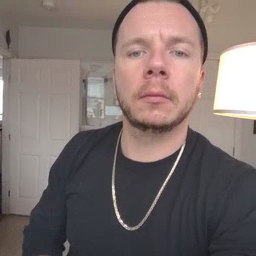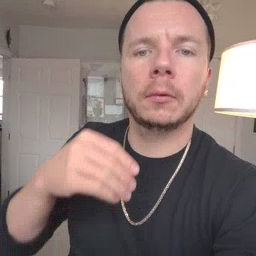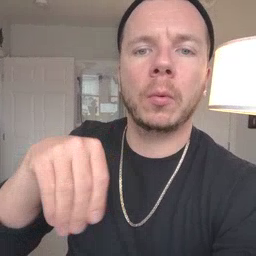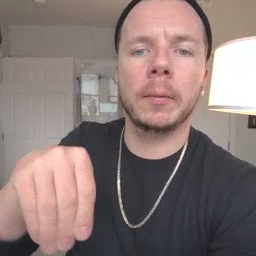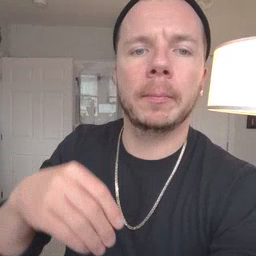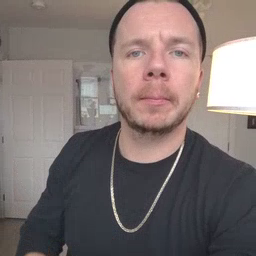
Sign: store